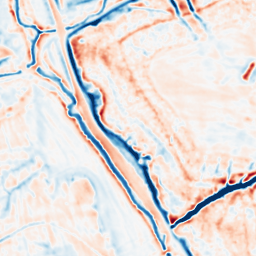
Category: multiscale
Decomposition family: dog_multiscale
Decomposition parameters: sigma_ratio: 1.6
n_scales: 3
base_sigma: 1
Upsampling method: lanczos
Upsampling parameters: scale: 4
Upsampling scale: 4